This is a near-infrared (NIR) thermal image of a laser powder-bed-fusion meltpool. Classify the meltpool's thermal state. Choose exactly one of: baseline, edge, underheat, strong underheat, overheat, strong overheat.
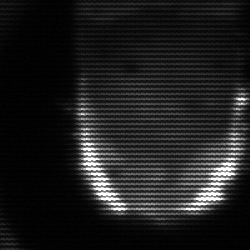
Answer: baseline